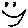
Label: smiley face